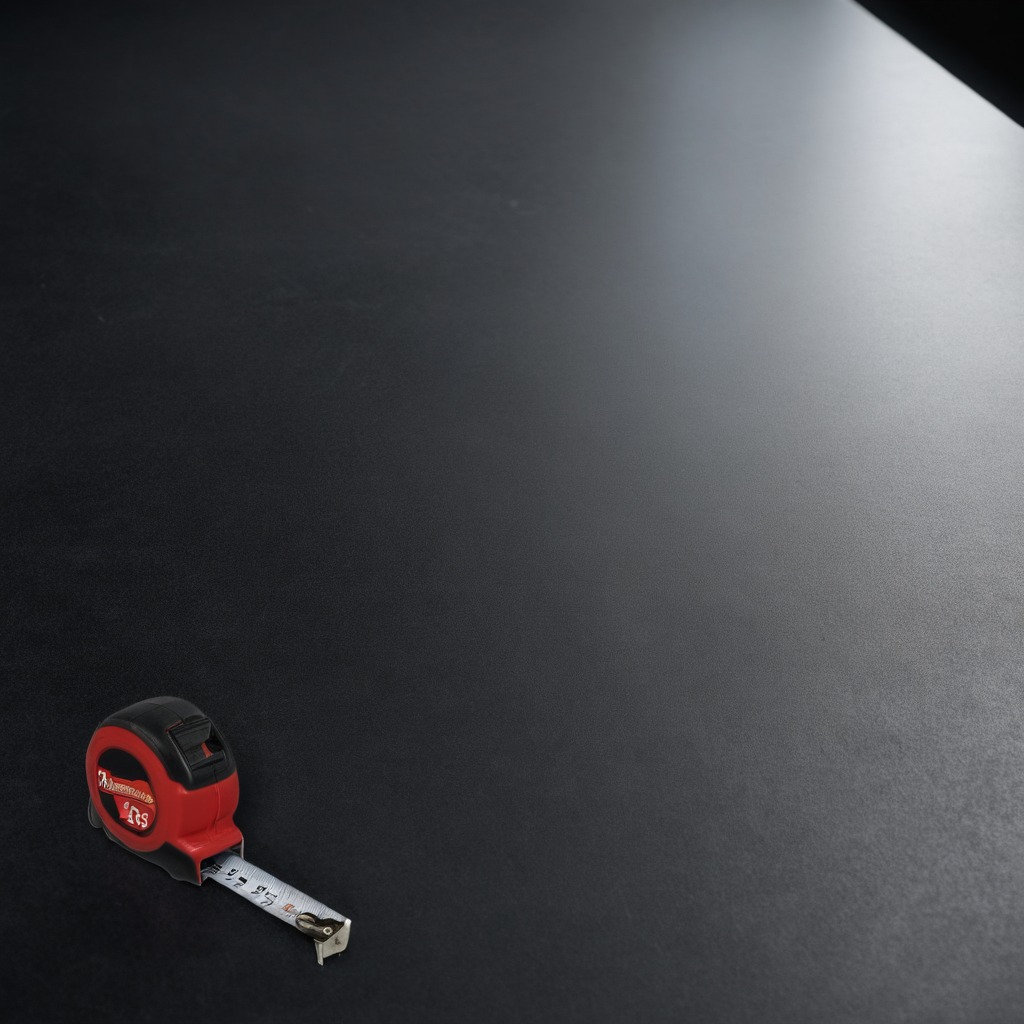
A measuring tape is lying on the tabletop.